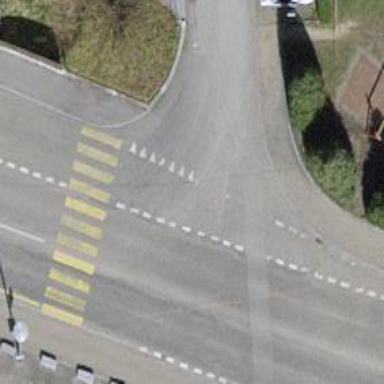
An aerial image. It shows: Road with "give way" sign.